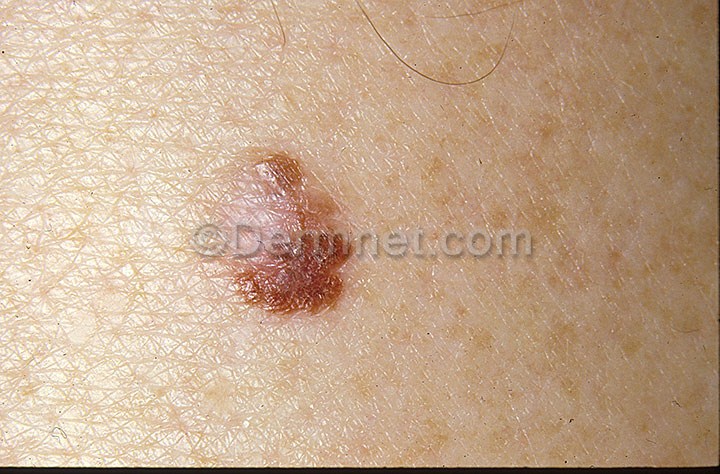
Disease: Melanoma Skin Cancer Nevi and Moles